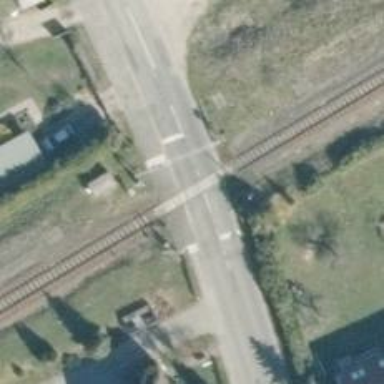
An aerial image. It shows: Level crossing with lights and saltire markings.